Question: My project needs a library which is able to read large amount of data
from 2D data Matrix .Now I am using Zxing which is
decoding only 2D data Matrix with less amount of data and not able to read
large amount of data in 2D Data Matrix.But its working fine with QR
codes with any amount of data
this is my 2D data Matrix data
Any other library is available for 2D data matrix scanning
I have downloaded libdmtx library but I don't know how can i use it with my project because it is a C file?
Please give me solutions for this
Thanks in Advance
this is my 2D data Matrix data

zxing 1.7 Not Working with these above code
I need other libraries to decode 2D data matrix of above type
I found libmtx library for 2D data matrix decoding
But how can i integrate libmtx with xcode?
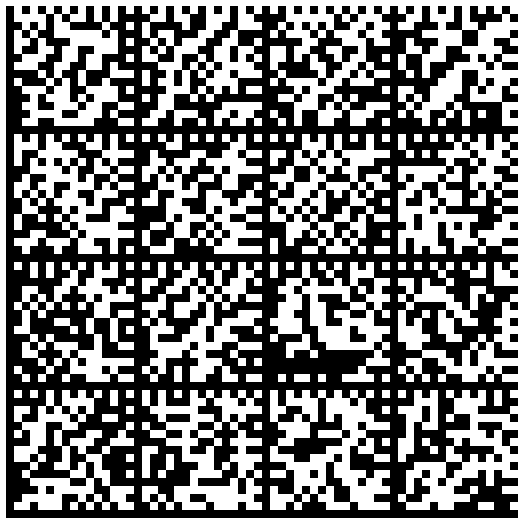
Answer: The library scans this code fine -- but perhaps not in the C# code. The C# code is old and unsupported. You may have to re-port it from Java.